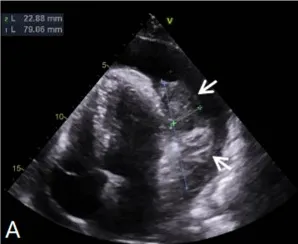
(A) Echocardiography.
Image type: radiology (ultrasound)